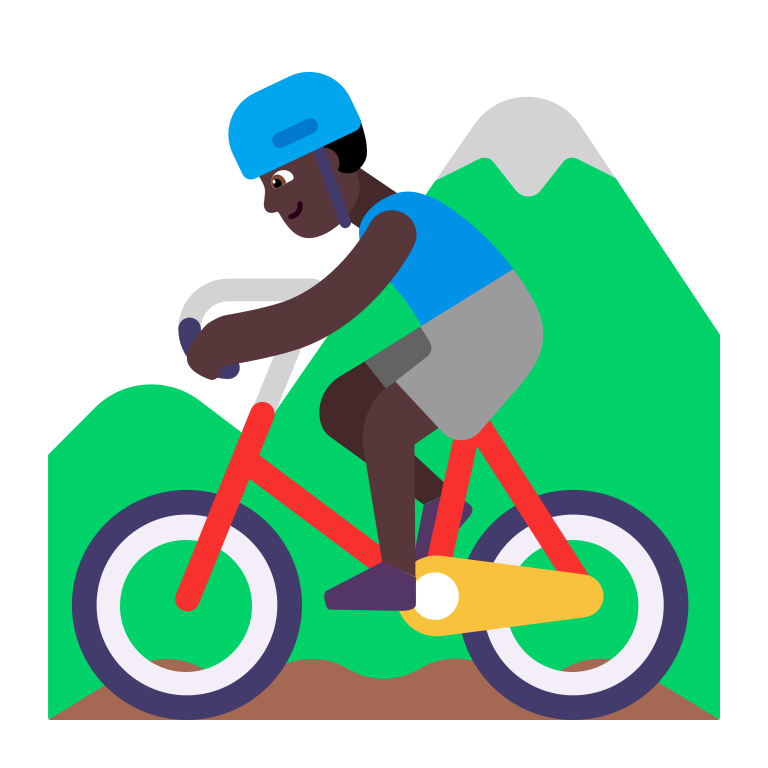
man mountain biking flat dark